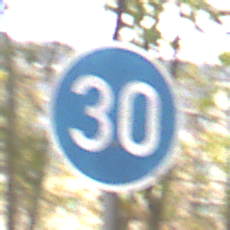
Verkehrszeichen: VorgeschriebeneMindestgeschwindigkeit
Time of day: Midday
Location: Outdoor (Nature)
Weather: Overcast
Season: NotSpecified
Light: Natural